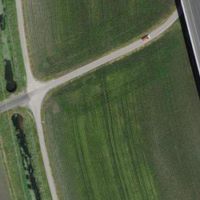
EUNIS habitat code: 57
Species observed at this site:
Cyperus esculentus